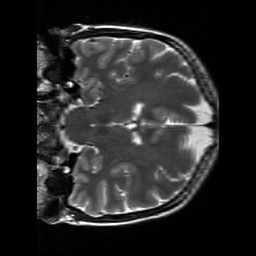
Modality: T2w
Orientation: coronal
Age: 24
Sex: female
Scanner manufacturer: siemens
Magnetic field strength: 3 T
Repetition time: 7 s
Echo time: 0.09 s